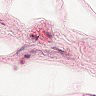
Metastatic tissue present: no